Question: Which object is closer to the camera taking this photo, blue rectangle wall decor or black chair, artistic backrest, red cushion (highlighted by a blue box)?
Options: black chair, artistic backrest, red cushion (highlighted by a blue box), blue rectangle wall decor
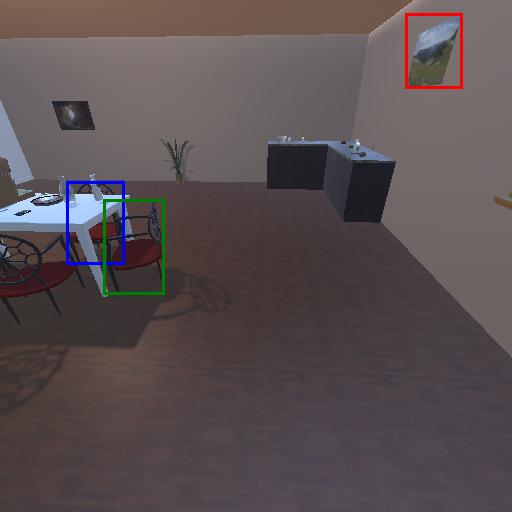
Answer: black chair, artistic backrest, red cushion (highlighted by a blue box)